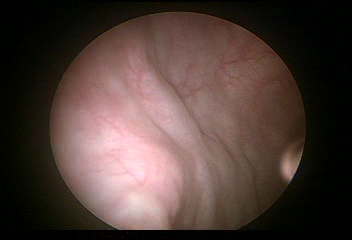
Modality: WLC
Class: Normal mucosa
Bladder cancer association: No